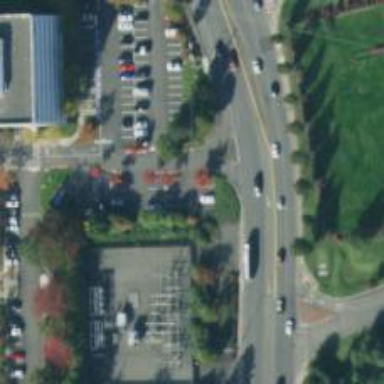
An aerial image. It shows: Unmarked crossing with pedestrian island.